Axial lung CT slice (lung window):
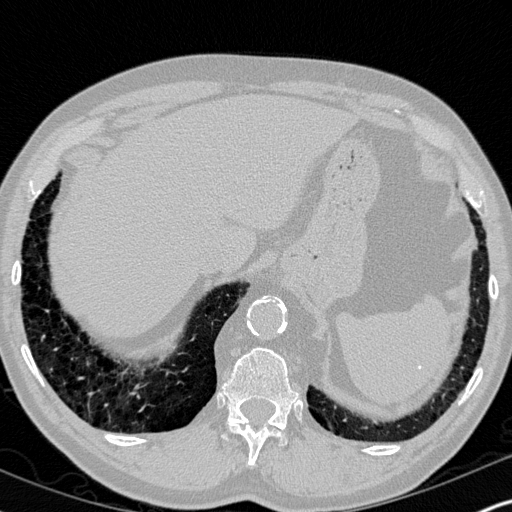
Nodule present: no